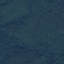
Land use / land cover: Forest